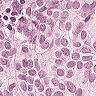
Metastatic tissue present: yes